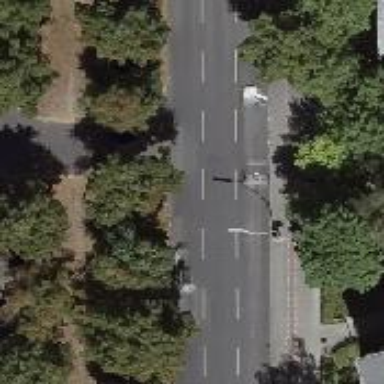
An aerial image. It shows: Primary link road with asphalt surface and no sidewalk.